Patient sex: F
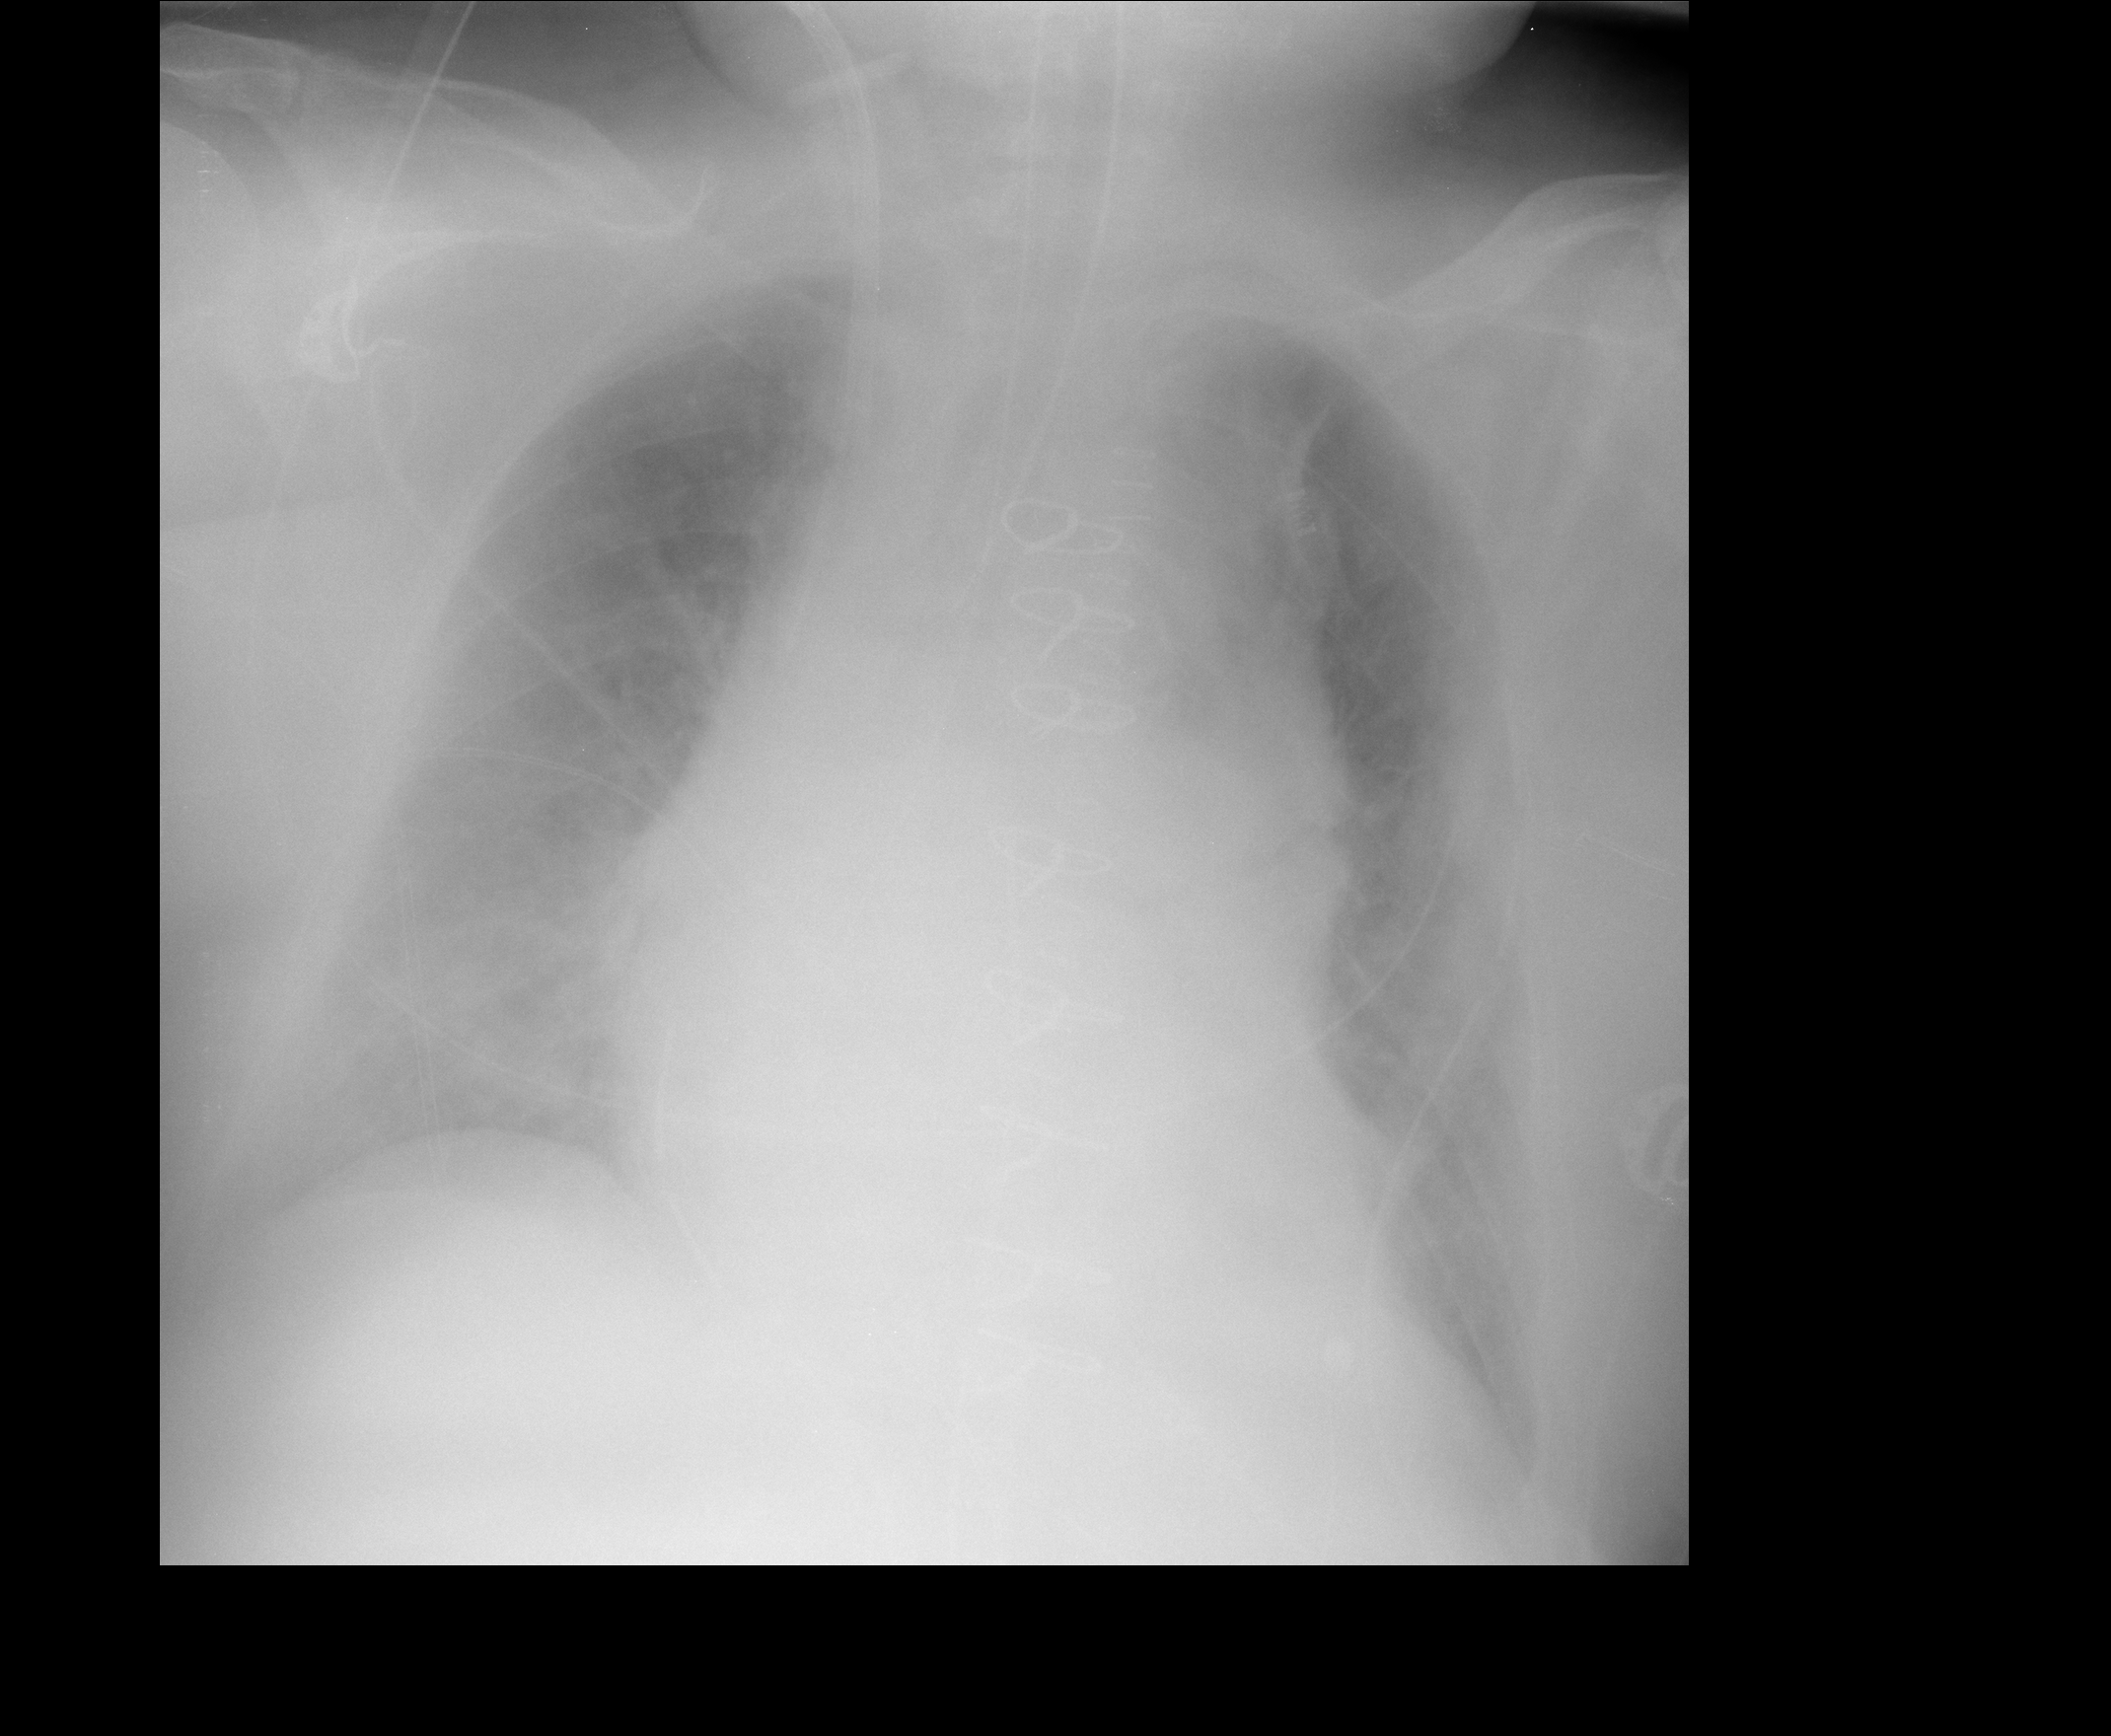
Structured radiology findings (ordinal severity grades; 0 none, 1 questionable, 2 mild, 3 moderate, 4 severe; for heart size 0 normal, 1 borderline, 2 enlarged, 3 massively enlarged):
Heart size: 2
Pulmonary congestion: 2
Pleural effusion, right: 2
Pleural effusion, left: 2
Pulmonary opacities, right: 0
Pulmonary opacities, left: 0
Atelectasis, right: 2
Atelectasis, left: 2